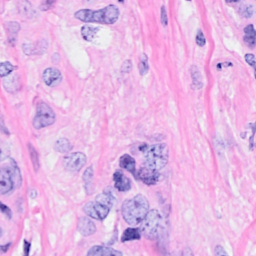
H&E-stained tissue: Breast